Question: I want to know what the numbered places(in picture) are in Eclipse.
No-1 is a list of API. Is it the target API or API to compile against ?
No-2 is a list of devices, but what is the use of it,I already made an AVD for my
application. What does it do then?

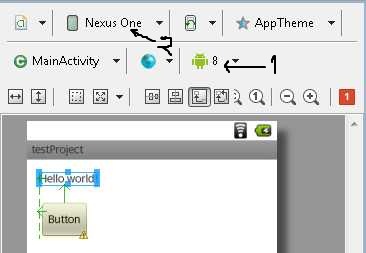
Answer: The current layout you're viewing is rendered based on what it would look like on the Device selected in "No-2". You can try changing it to see how it would scale to different screen sizes and devices. It has no effect on your final application.
"No-1" specifies which android-sdk version it would use to render the view. Thus you would get older looking widgets with a lower api and new holo-styled widgets with newer api levels. Again this does alter anything in your actual application. It just gives you an idea of what your layout will look like in different api levels.